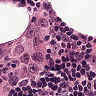
Metastatic tissue present: yes